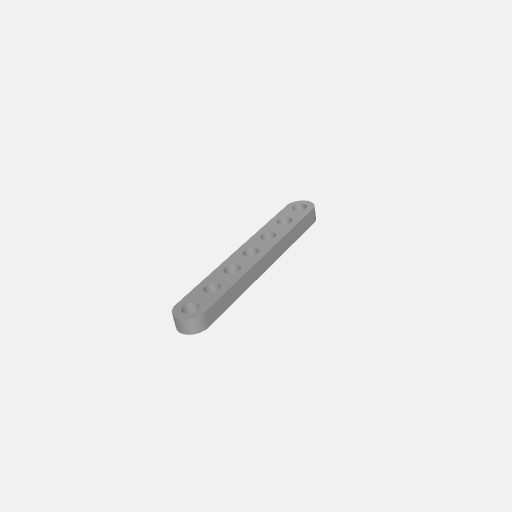
Part: FlatBeam7H